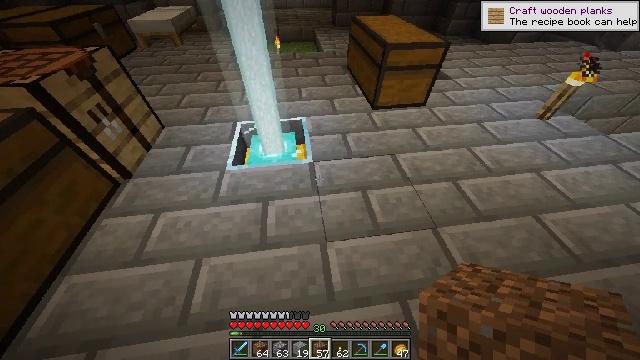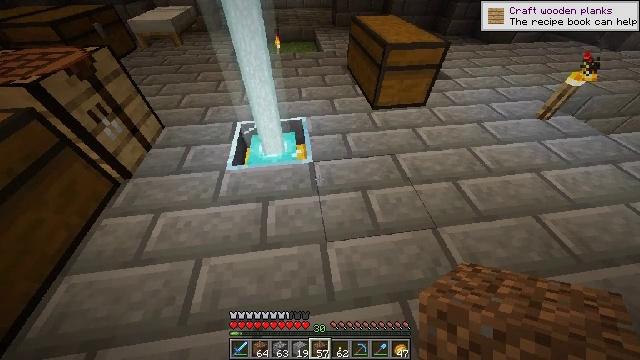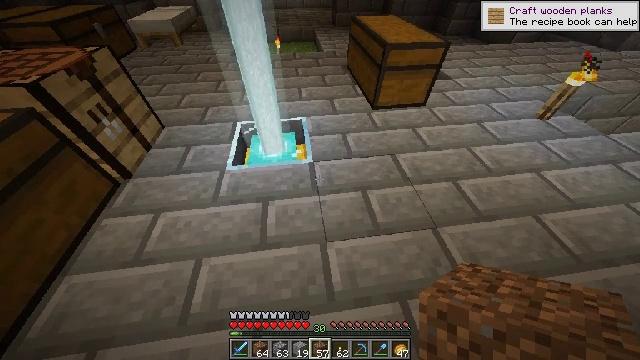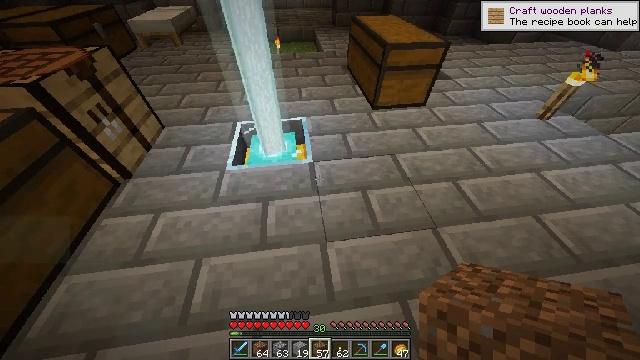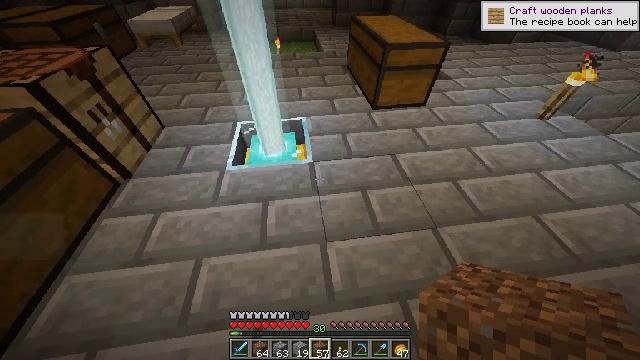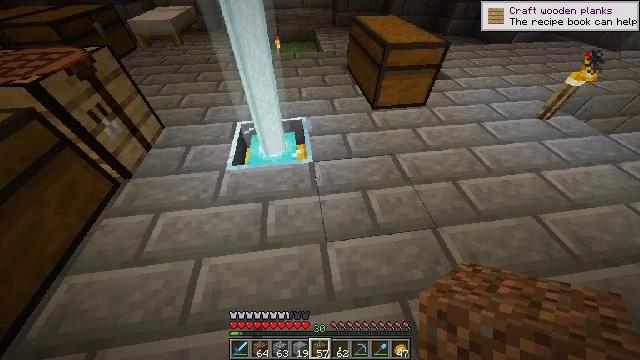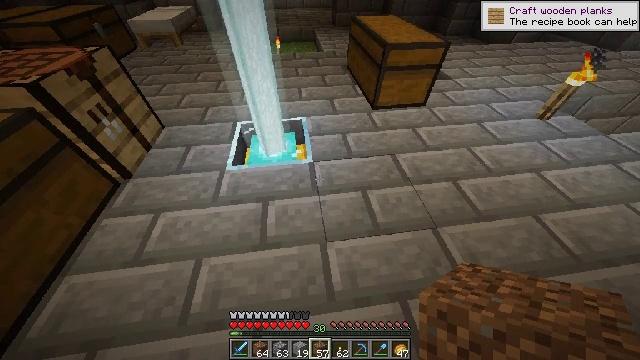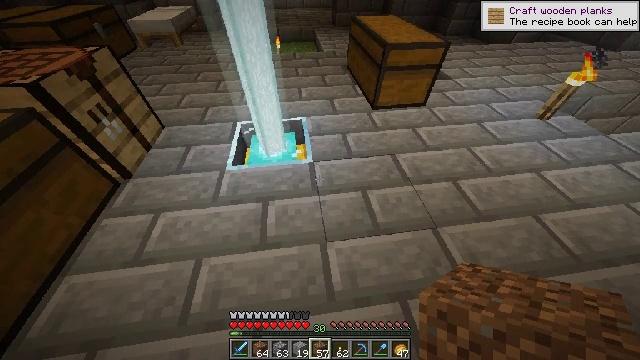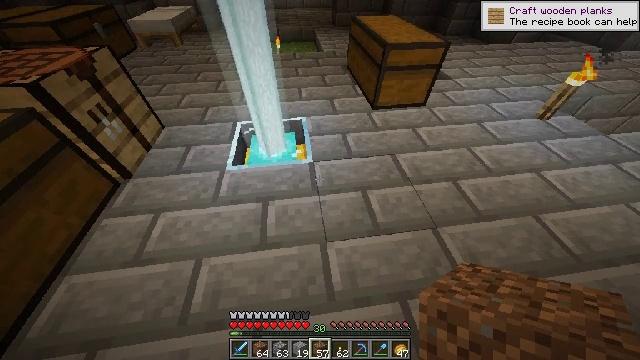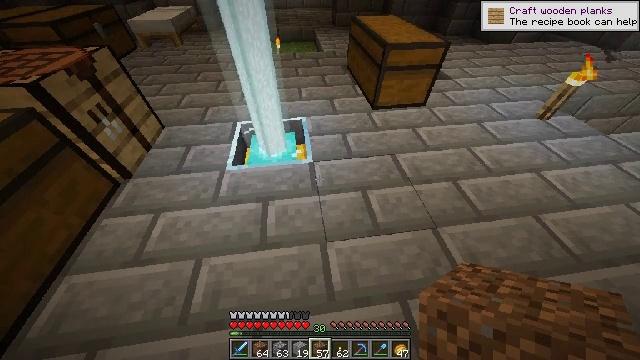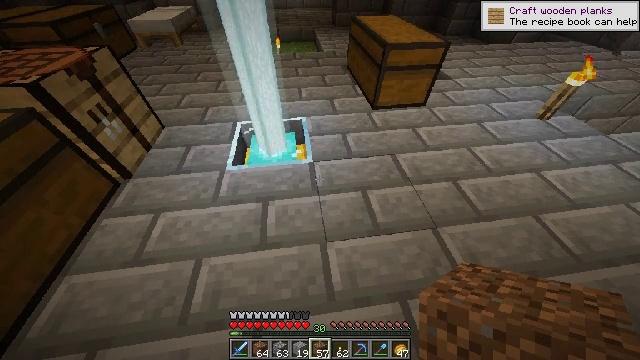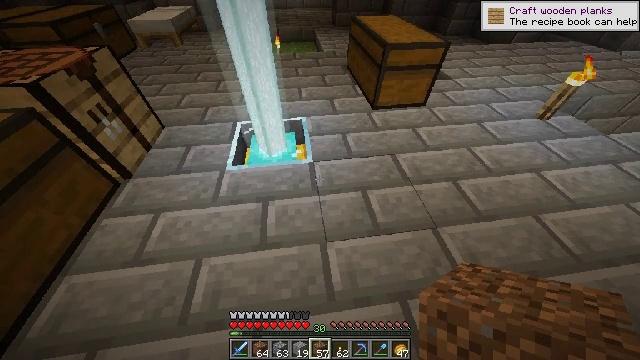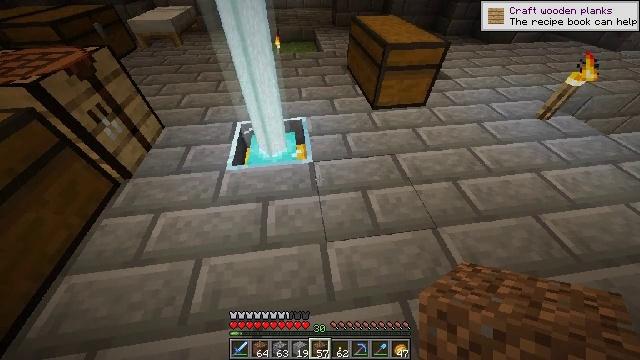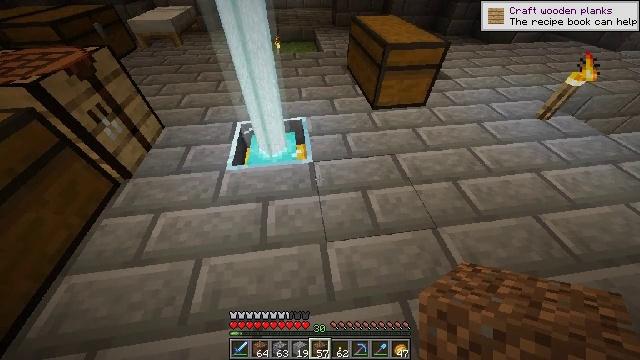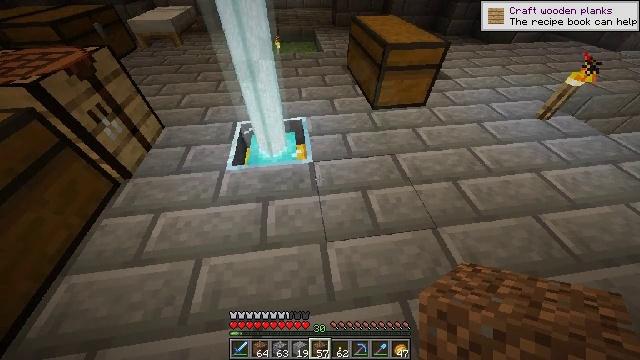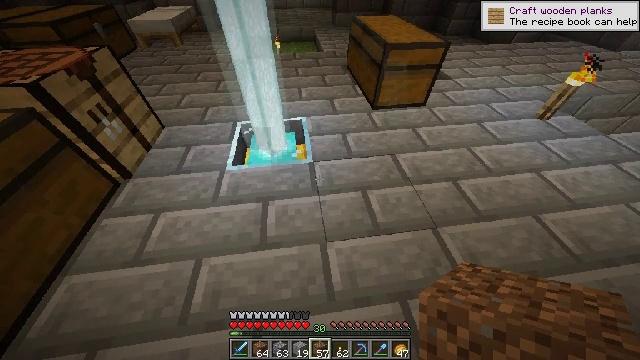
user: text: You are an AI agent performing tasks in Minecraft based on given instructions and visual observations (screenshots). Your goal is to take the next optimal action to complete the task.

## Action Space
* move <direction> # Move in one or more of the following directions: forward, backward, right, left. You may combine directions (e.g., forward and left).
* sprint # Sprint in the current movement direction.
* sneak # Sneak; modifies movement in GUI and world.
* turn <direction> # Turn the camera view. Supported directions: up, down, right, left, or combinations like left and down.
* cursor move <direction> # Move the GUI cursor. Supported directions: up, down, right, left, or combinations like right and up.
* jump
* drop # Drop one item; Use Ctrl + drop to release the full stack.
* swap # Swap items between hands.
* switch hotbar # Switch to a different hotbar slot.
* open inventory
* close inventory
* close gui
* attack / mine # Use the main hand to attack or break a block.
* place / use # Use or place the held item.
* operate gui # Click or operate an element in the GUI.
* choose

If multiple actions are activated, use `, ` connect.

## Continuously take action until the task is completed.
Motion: motion action
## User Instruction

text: Get stone bricks for construction purposes.
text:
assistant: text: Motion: no_op
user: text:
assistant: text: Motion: no_op
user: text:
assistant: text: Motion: no_op
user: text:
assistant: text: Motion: no_op
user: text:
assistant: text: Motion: no_op
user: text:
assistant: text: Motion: no_op
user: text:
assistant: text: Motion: no_op
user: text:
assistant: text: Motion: no_op
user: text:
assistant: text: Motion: no_op
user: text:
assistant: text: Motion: no_op
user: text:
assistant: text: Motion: no_op
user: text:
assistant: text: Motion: no_op
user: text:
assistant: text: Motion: no_op
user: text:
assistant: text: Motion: no_op
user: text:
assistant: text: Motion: no_op
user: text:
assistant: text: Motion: no_op
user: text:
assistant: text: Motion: no_op
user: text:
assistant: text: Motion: no_op
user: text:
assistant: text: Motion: no_op
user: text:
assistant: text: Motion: no_op
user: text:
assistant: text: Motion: no_op
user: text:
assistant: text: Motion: no_op
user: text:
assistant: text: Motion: no_op
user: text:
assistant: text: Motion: no_op
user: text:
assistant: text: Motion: no_op
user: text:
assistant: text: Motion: no_op
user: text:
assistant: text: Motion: no_op
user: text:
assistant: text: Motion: no_op
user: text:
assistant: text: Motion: no_op
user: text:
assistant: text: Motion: no_op